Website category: auto
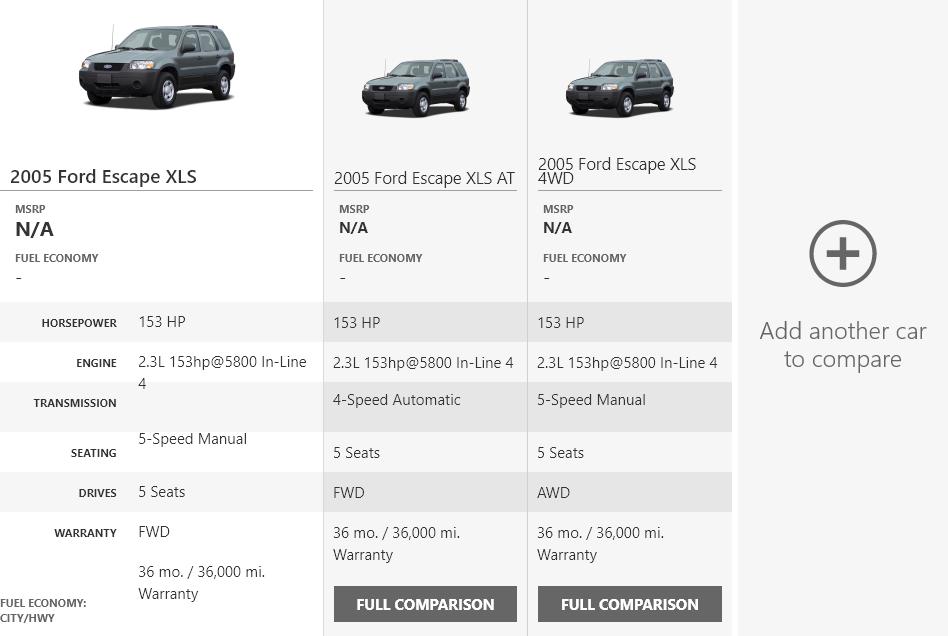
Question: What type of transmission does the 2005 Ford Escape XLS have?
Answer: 5-Speed Manual

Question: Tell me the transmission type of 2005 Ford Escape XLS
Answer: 5-Speed Manual

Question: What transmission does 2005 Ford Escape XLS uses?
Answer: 5-Speed Manual

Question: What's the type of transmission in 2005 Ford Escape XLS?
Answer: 5-Speed Manual

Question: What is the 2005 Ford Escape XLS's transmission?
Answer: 5-Speed Manual

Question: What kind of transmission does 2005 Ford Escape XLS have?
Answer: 5-Speed Manual

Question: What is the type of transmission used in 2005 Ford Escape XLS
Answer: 5-Speed Manual

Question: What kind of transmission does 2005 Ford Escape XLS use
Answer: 5-Speed Manual

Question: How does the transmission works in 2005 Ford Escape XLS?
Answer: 5-Speed Manual

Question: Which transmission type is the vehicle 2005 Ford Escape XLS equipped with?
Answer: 5-Speed Manual

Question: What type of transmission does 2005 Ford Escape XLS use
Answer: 5-Speed Manual

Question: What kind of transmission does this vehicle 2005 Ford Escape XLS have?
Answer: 5-Speed Manual

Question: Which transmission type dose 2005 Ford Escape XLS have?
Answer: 5-Speed Manual

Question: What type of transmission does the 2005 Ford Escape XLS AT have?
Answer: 4-Speed Automatic

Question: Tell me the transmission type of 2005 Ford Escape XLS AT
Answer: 4-Speed Automatic

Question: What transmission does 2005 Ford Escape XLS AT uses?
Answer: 4-Speed Automatic

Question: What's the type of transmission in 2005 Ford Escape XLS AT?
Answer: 4-Speed Automatic

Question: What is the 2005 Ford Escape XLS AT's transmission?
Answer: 4-Speed Automatic

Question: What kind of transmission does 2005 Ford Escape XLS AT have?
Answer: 4-Speed Automatic

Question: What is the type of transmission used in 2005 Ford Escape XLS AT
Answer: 4-Speed Automatic

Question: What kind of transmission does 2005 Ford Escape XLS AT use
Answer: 4-Speed Automatic

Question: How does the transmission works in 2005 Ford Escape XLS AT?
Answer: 4-Speed Automatic

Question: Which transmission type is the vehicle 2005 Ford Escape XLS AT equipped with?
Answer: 4-Speed Automatic

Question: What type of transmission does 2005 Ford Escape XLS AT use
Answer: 4-Speed Automatic

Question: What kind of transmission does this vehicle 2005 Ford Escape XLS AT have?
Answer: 4-Speed Automatic

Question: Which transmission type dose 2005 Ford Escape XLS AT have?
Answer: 4-Speed Automatic

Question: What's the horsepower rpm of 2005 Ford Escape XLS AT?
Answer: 153 HP

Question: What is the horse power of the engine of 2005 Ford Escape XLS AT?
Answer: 153 HP

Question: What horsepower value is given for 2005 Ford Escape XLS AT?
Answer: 153 HP

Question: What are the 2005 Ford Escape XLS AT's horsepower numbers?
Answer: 153 HP

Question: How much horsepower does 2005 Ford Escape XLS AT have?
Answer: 153 HP

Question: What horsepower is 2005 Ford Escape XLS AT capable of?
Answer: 153 HP

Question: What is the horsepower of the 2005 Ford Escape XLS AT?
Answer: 153 HP

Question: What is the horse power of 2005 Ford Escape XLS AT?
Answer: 153 HP

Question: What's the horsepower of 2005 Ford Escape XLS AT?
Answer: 153 HP

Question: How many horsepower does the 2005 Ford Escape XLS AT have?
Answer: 153 HP

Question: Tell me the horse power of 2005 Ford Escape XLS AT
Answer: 153 HP

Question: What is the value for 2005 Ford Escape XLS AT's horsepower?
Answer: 153 HP

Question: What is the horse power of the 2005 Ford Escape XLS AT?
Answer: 153 HP

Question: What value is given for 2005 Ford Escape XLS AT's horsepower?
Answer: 153 HP

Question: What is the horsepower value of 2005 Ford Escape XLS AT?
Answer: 153 HP

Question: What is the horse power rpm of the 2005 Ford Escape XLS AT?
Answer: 153 HP

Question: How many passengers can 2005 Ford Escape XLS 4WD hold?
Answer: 5 Seats

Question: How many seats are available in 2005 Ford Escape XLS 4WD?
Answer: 5 Seats

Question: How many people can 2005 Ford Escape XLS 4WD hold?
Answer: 5 Seats

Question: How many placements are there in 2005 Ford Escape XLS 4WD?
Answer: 5 Seats

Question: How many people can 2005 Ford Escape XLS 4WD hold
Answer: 5 Seats

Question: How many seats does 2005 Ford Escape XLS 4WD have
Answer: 5 Seats

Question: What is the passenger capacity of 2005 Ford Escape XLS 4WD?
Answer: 5 Seats

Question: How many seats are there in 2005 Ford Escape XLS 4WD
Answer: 5 Seats

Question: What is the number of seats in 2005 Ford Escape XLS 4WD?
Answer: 5 Seats

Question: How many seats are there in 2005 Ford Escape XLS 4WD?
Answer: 5 Seats

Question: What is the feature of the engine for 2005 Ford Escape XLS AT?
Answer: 2.3L 153hp@5800 In-Line 4

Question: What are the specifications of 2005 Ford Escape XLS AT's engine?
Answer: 2.3L 153hp@5800 In-Line 4

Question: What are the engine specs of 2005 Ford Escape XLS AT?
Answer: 2.3L 153hp@5800 In-Line 4

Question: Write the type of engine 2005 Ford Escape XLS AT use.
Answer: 2.3L 153hp@5800 In-Line 4

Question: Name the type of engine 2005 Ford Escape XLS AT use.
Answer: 2.3L 153hp@5800 In-Line 4

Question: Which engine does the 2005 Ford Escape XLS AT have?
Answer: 2.3L 153hp@5800 In-Line 4

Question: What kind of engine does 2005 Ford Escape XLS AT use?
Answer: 2.3L 153hp@5800 In-Line 4

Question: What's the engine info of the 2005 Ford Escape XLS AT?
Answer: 2.3L 153hp@5800 In-Line 4

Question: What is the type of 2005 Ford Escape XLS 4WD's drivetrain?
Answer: AWD

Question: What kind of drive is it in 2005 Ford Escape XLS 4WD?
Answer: AWD

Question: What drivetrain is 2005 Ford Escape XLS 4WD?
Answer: AWD

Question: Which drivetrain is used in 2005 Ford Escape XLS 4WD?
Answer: AWD